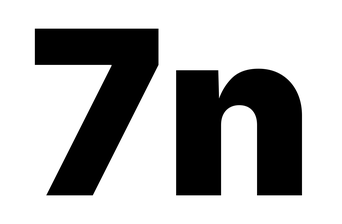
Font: Inter_Black